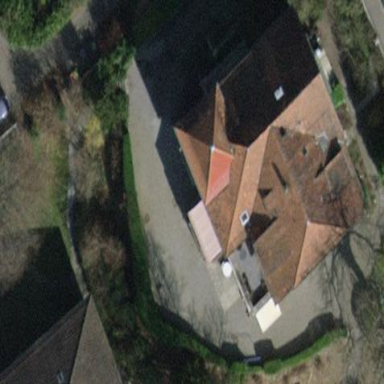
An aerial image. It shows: Building with pyramidal roof shape.